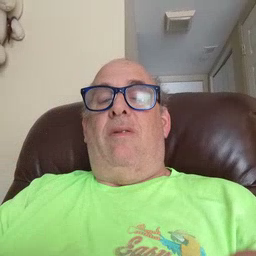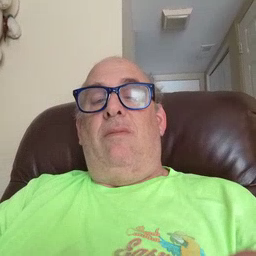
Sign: yourself